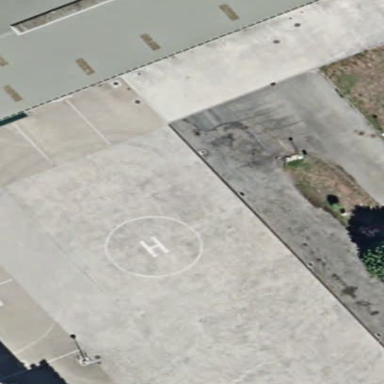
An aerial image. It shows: Image of helipad at airport.